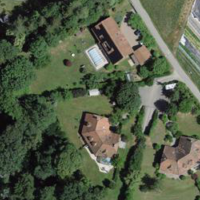
EUNIS habitat code: 55
Species observed at this site:
Campanula persicifolia
Lamium galeobdolon
Medicago sativa
Tussilago farfara